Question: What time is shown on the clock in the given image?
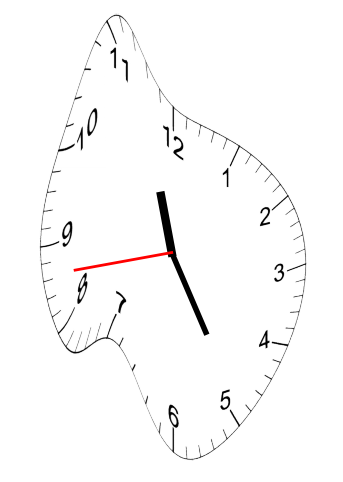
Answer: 11:24:43